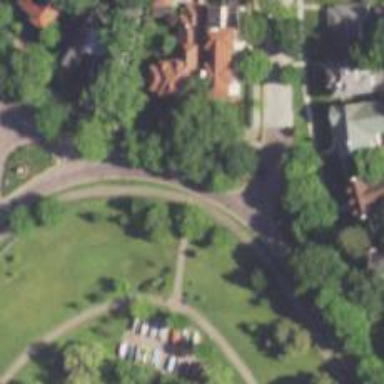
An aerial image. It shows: Unmarked crossing on cycleway.